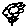
Label: flower